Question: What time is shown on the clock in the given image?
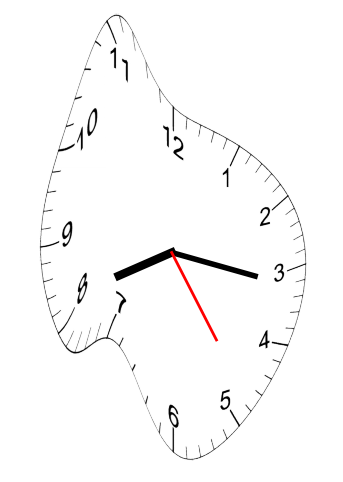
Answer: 08:16:24